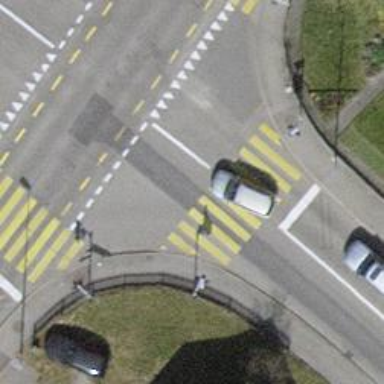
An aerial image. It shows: Crossing with zebra markings controlled by traffic signals.